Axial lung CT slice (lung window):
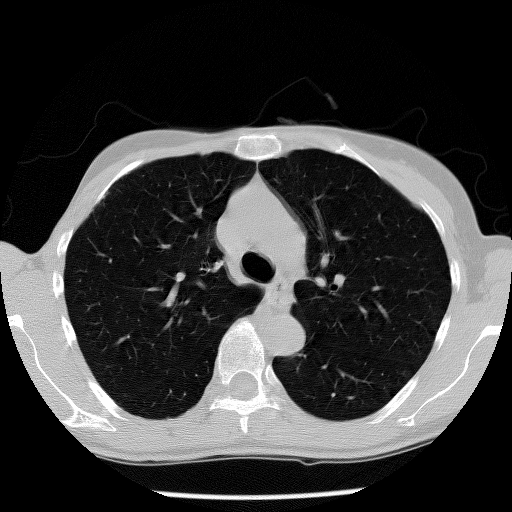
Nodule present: no